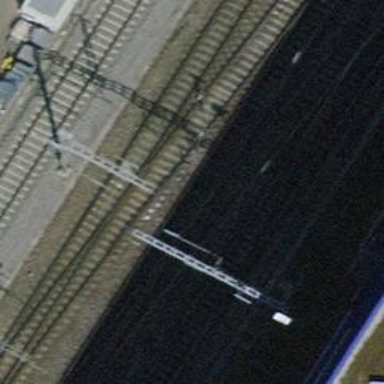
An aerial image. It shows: Railway siding with one electrified track and contact line for powering the train.